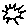
Label: sun